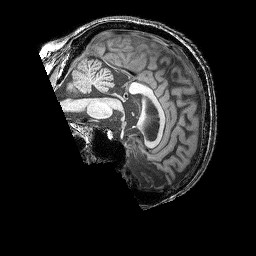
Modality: T1w
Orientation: sagittal
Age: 64
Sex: male
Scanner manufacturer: siemens
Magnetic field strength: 3 T
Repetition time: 2.25 s
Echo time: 0.00415 s